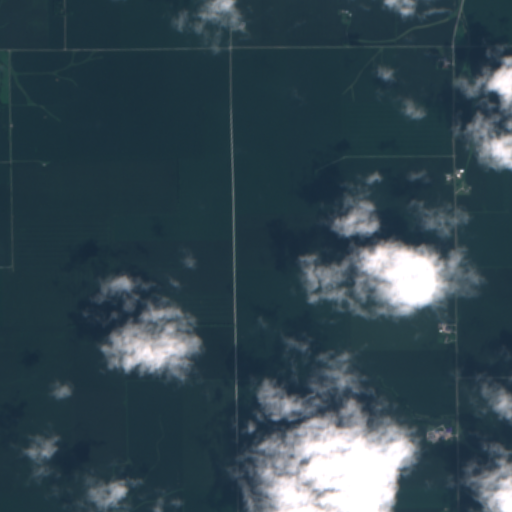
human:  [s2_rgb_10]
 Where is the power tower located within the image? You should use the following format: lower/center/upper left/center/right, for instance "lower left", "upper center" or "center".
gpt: The power tower is located in the lower left of the image.
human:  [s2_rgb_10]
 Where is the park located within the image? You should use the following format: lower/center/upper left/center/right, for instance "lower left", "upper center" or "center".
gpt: There is no park in the image.